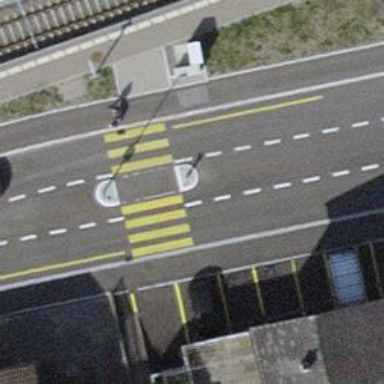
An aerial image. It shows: Uncontrolled crossing with central island on the road.